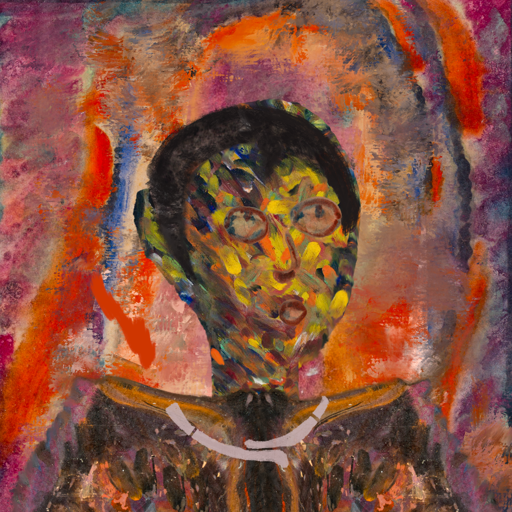
Background: Experience, Head And Neck Side: An_Impression, Face Side: Orphan, Bust: Gypsy_Queen, Hair Side: Roy_Bahadur, Head Accessory: Blank, Second Necklace: Blank, Necklace: Hypocrite_2, Baby: Blank